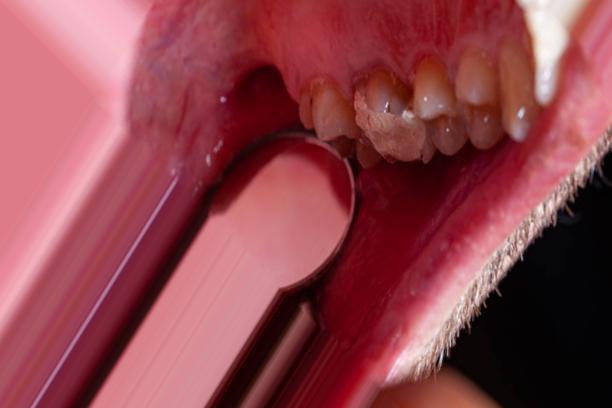
Condition: Caries